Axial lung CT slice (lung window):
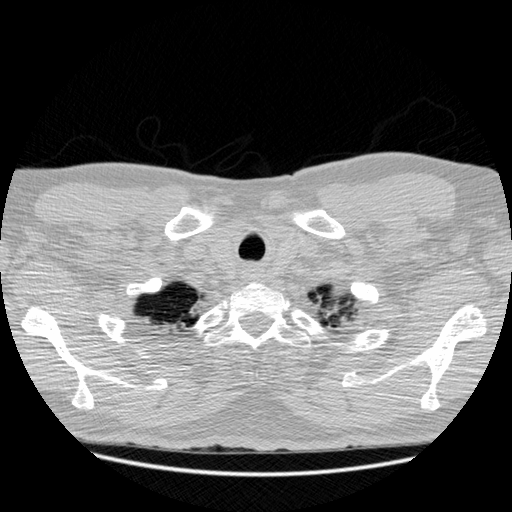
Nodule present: no